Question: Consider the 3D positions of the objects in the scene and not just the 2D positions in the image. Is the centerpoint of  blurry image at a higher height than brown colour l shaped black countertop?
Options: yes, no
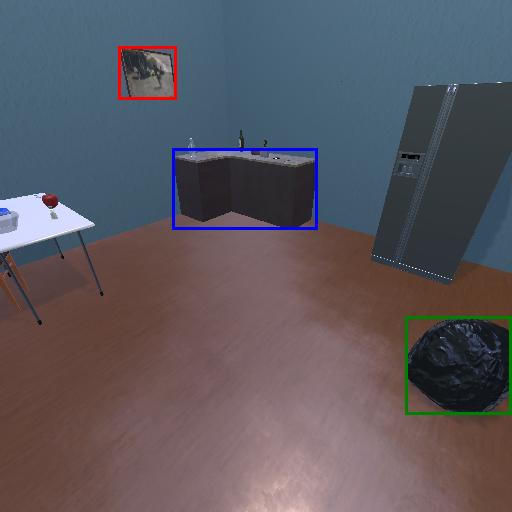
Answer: yes